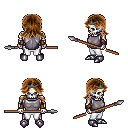
a pixel art fantasy rpg character, male body template, skeleton, steel chest armor, white pants, brown loose hair, iron tiara, cloth bracers, metal boots, spear, four views (front, back, left, right), 2x2 character sprite sheet, small pixel art, hard edges, no anti-aliasing